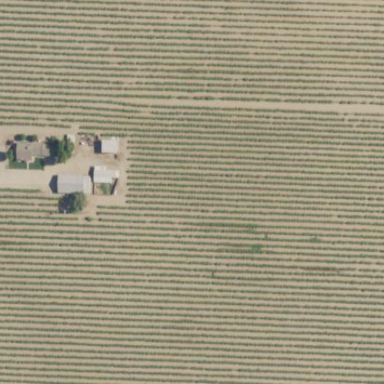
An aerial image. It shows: Beautiful vineyard in the countryside.